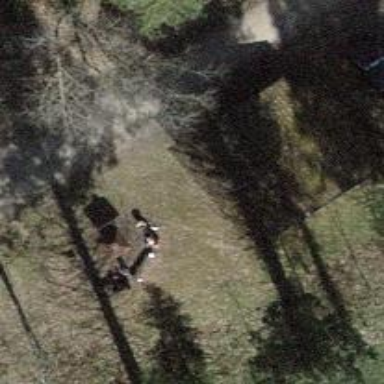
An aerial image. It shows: Forest house.